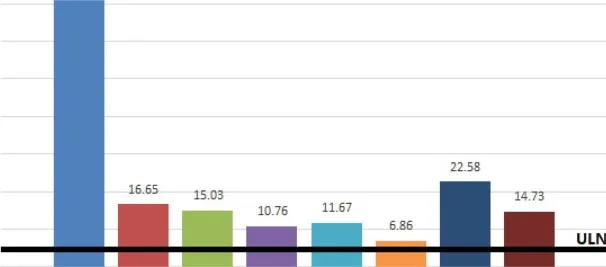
Urine heparan sulfate at baseline and after initiation of enzyme replacement therapy. Normal range 0-5.71 g/mmol creatinine.
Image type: chart (chart)